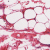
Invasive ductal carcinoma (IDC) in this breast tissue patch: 0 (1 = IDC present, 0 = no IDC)